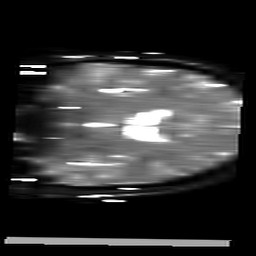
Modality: T2starmap
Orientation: coronal
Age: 55
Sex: female
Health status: ill